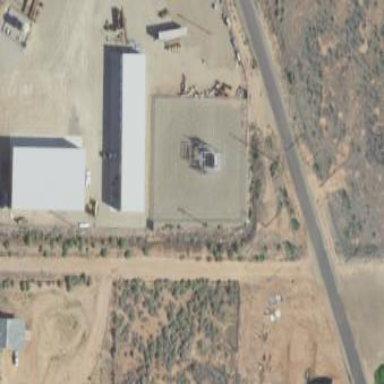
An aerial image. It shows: Power substation.